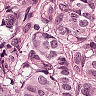
Metastatic tissue present: yes